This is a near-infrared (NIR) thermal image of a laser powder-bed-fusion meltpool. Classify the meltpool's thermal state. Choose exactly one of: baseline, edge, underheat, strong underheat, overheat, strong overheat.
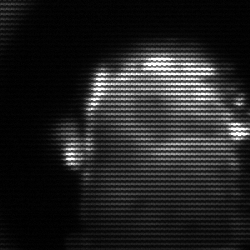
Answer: baseline